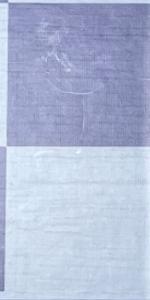
Label: Empty